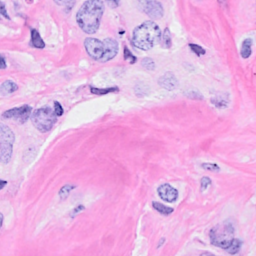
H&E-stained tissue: Breast